Interaction volume radius: 10 \u00c5
Interaction volume height: 40 \u00c5
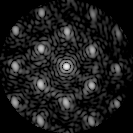
Disorder parameter: 0.3254